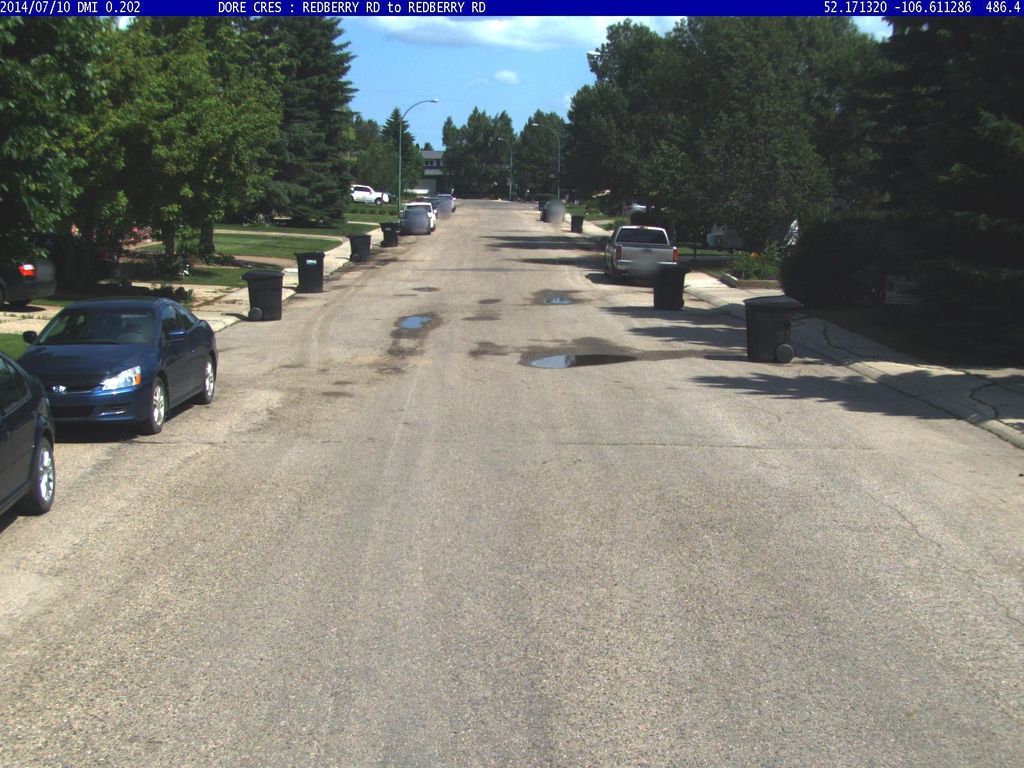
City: saskatoon